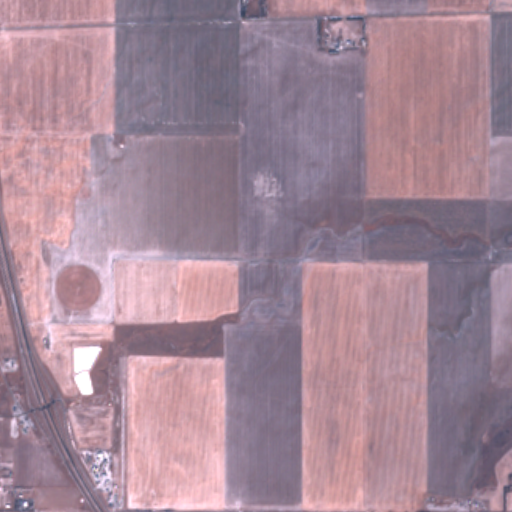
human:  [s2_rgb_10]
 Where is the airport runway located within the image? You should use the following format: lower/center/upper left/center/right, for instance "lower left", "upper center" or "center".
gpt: The airport runway is located in the lower left of the image.
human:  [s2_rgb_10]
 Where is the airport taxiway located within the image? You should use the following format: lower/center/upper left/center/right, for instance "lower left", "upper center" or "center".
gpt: The airport taxiway is located in the lower left of the image.
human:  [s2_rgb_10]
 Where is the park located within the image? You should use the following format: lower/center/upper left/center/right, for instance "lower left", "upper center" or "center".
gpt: The park is located in the lower left of the image.
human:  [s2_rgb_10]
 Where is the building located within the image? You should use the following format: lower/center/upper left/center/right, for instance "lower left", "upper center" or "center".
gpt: The building is located in the lower left of the image.
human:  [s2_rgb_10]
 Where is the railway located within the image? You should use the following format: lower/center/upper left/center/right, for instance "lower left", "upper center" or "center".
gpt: The railway is located in the lower of the image.
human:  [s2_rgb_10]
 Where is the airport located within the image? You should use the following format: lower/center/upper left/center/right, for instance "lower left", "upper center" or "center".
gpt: There is no airport in the image.